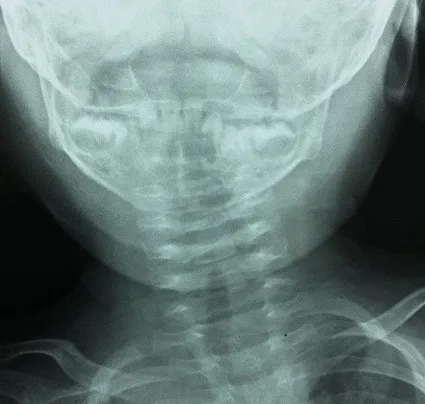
Cock-robin position on anterior-posterior direct cervicography.
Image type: radiology (x_ray)